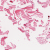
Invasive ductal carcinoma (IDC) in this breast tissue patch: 0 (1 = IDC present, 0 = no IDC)